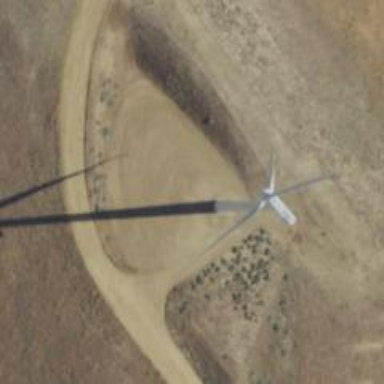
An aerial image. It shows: Wind generator powered by wind. The generator type is horizontal axis and it uses wind turbines.